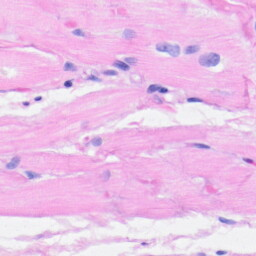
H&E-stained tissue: Heart